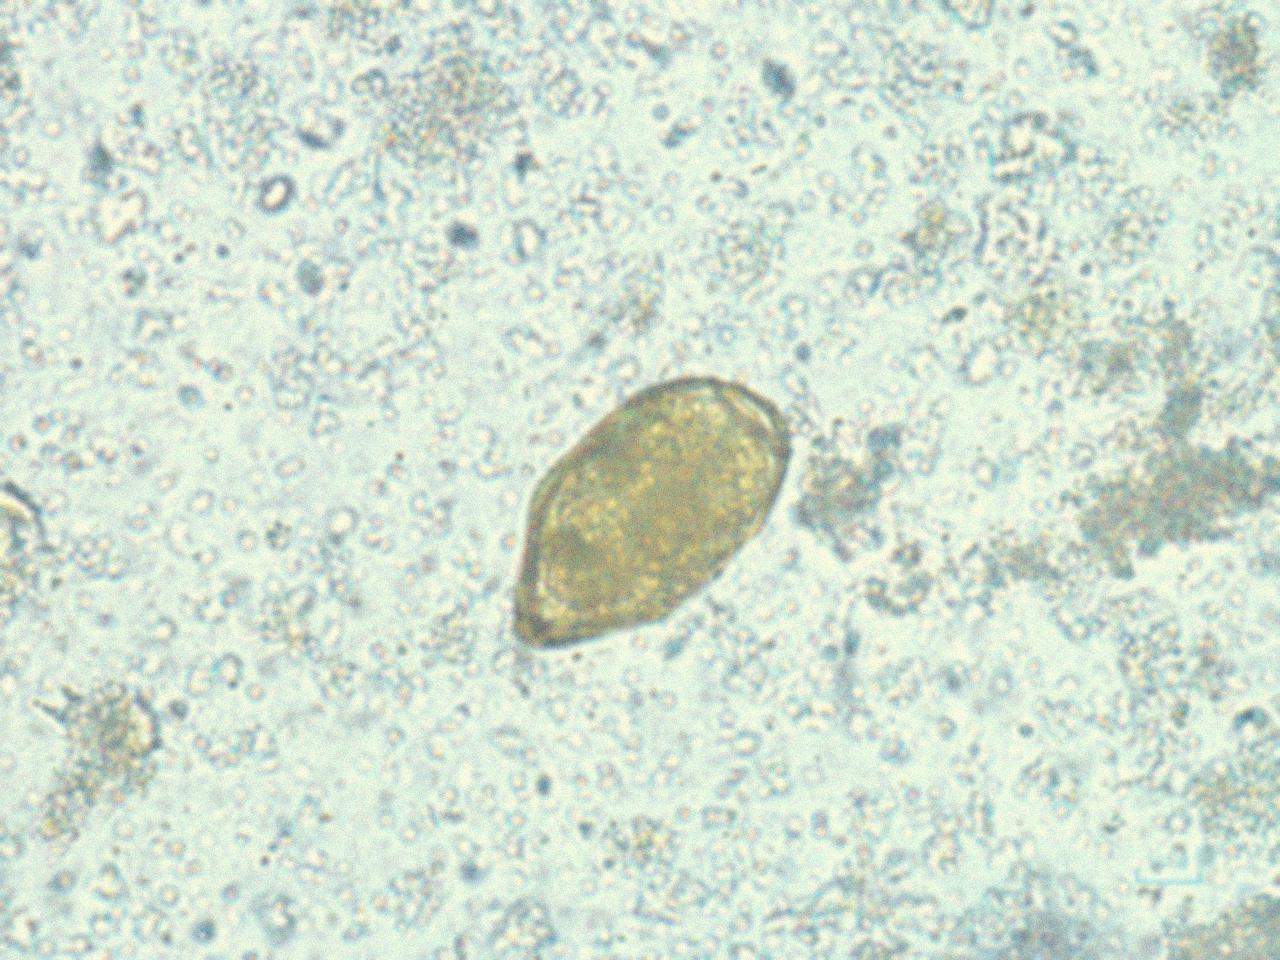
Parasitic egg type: Paragonimus spp